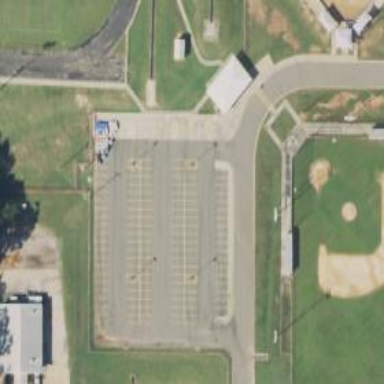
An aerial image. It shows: Parking space.